Current action and preconditions to check: trajectory_clear

Your task: For each precondition in the list above, predict whether it will hold at this action.

Consider the current scene as observed from the mobile robot's camera, and analyze the predicted future states of all dynamic agents (e.g., people, animals, vehicles, or any moving entities) within the NEXT SECOND.

IMPORTANT: Only answer "very likely" if you are absolutely certain—based on strong, clear evidence—that a dynamic agent will violate the precondition in the predicted future state. Do NOT answer "very likely" for unlikely, ambiguous, or low-probability risks.

Ask yourself for each precondition: Is there a high probability, with clear and convincing evidence, that the predicted future states of any dynamic agent will interfere with the predicted future state of the currently executing action within the NEXT SECOND, causing that precondition to fail?

Assess the risk level based on these predictions. Use "likely" or "very likely" if motions create a clear risk of interference.

Use "neutral" or "improbable" if agents are nearby but their predicted paths are clearly diverging or non-conflicting.

Failure Risk Categories: "very improbable", "improbable", "neutral", "likely", "very likely"

Answer Format: Output ONLY the probability_of_failure value from these categories: "very improbable", "improbable", "neutral", "likely", "very likely"

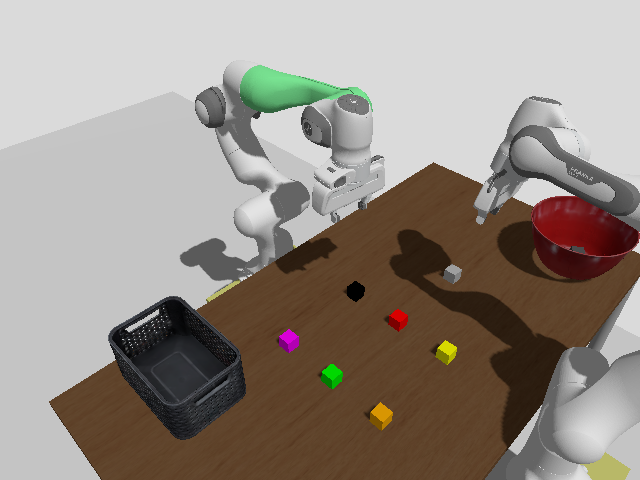

Answer: very improbable